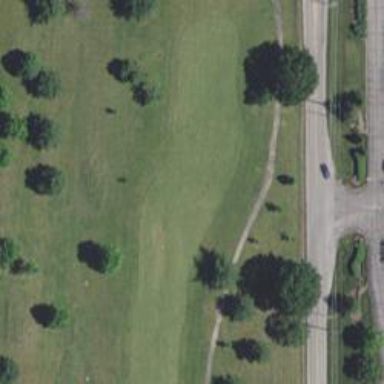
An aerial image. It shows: Grassy area designated as golf fairway.